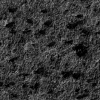
Atmospheric dust classification: not_dusty